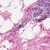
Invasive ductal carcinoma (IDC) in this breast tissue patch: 0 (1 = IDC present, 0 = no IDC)